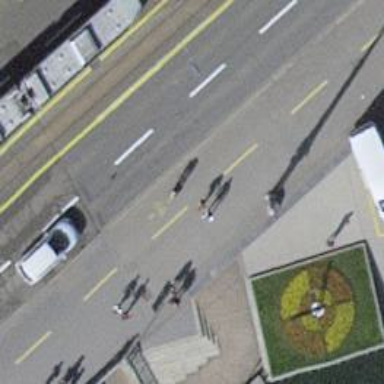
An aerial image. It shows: Asphalt sidewalk with cycle path. The sidewalk and cycle path surfaces are both asphalt.